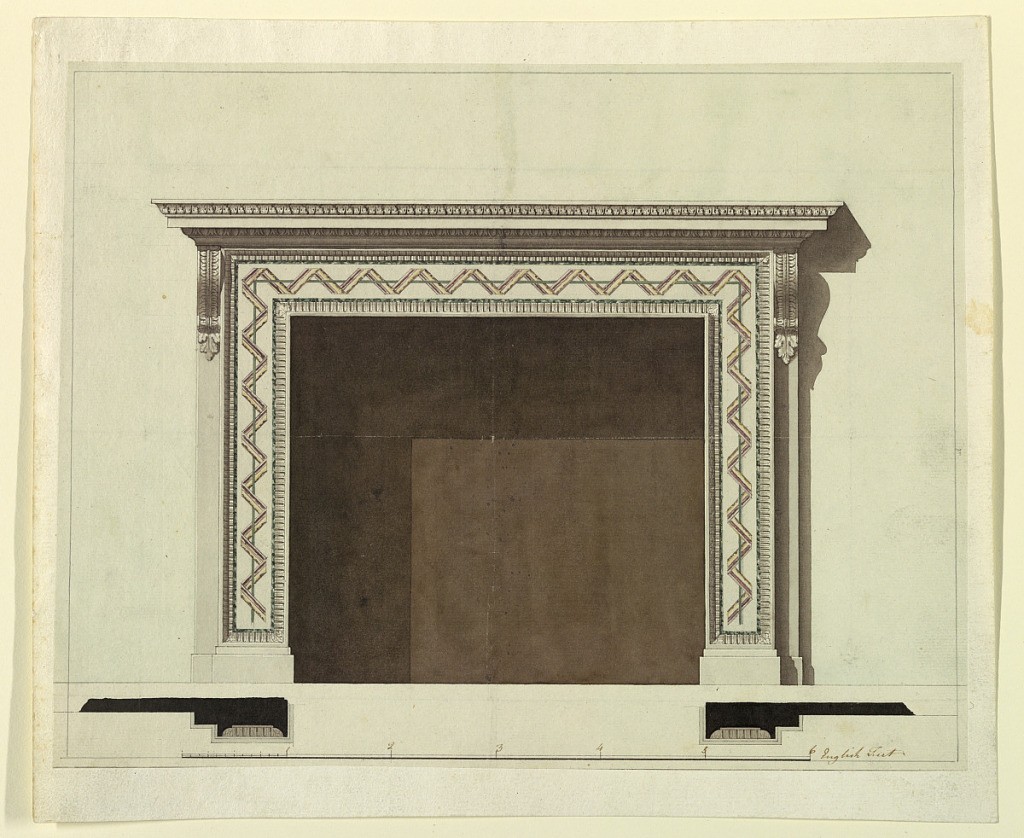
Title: Design for a Chimneypiece
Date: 1780–1800
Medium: Graphite, pen and ink, brush and watercolor on paper
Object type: Drawing
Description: A variation of 1938-88-8203 without projecting upper part of the frame. It is decorated with a ribbon surrounding a staff; it is angularly broken. The lateral stripes have receding bases. Consoles are at their upper ends. The wall is colored light green. Base line, shadow, plans, scaled similar to 1938-88-8199 with added "English". Traces of the framing line are at the lower edge.